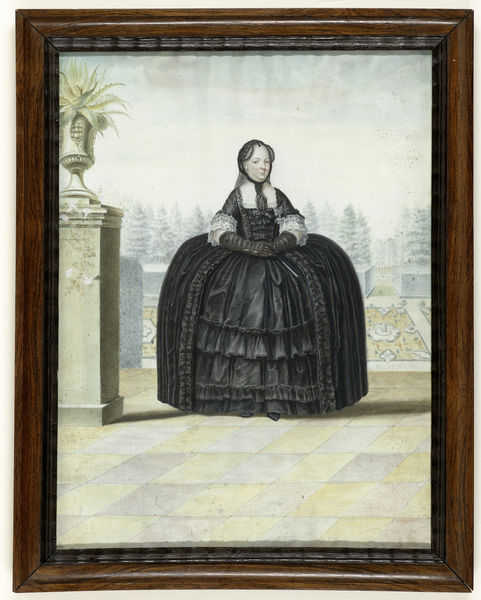
Titel: Portret van Keizerin Maria Theresia van Oostenrijk (1717-1780)
Künstler: Ignaz Manzador
Standort: Amsterdam
Institution: Rijksmuseum
Schlagwörter: blau, bäume, blume, frau, handschuhe, hut, kleid, schwarz, dame, schleier, haube, rock, falten, ärmel, porträt, figur, stehend, rokkoko, frontal, garten, terrasse, palme, rüschen, fliesen, beet, agave, adlige, prunk, reifrock